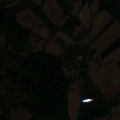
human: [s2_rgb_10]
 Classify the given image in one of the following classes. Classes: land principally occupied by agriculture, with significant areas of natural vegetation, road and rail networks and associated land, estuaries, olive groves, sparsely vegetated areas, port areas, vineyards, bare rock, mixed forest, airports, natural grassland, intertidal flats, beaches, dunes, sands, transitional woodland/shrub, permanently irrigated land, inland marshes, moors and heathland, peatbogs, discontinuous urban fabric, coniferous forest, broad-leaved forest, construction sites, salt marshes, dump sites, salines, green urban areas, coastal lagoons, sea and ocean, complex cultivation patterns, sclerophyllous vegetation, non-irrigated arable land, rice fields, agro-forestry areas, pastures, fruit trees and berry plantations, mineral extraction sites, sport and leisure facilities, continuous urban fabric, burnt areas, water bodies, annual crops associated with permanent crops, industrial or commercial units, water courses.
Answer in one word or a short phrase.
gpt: non-irrigated arable land, complex cultivation patterns, broad-leaved forest